Question: I'd like to upload my jar to the Maven Central repository using 'gradle uploadArchives' and use it in other projects as a dependency.
I've followed this nice <URL>.
The 0.1 version of my jar is available; the line
'dependencies {compile 'eu.matthiasbraun:Utils:0.1'}'
works just fine in the 'build.gradle' file of my dependent project. I released the 0.1 version by clicking the and the buttons seen in the screenshot. After that I commented on the Jira ticket I had created <URL> and was told that central sync would run every two hours.
It was my understanding that if I now wanted to release the 0.2 version of my jar, I simply would do 'gradle uploadArchives' and change the line in build.gradle' of my dependent project to
'dependencies {compile 'eu.matthiasbraun:Utils:0.2'}'.
Yet, when I 'gradle build' my dependent project (after two hours) I got the error that the dependency could not be resolved.
Here's my complete 'build.gradle' which uploads my jar to Sonatype Nexus: <URL>.
How can I automate the release of jars to Maven Central using Gradle?

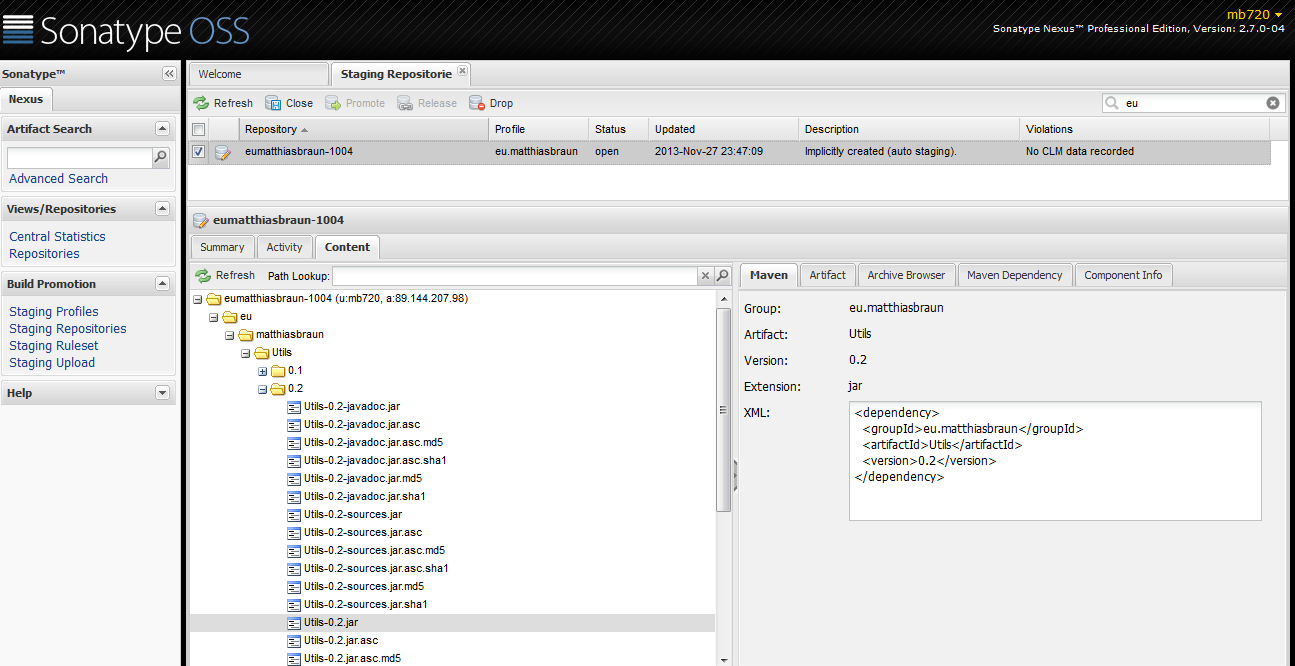
Answer: I've used the <URL> to automate the releasing of repositories.
I put this at the top of the 'build.gradle' of my project I want to release:
'''
buildscript {
repositories {
mavenCentral()
}
dependencies {
classpath 'com.adaptc.gradle:nexus-workflow:0.6'
}
}
apply plugin: 'nexus-workflow'
'''
Additionally I put these three properties in '~/.gradle/gradle.properties'
'''
oss-releases.username=mySonatypeUsername
oss-releases.password=mySonatypePassword
oss-releases.url=https://oss.sonatype.org/index.html#stagingRepositories
'''
When I want to push a release to Maven Central, I first upload the jars to Nexus using 'gradle uploadArchives' and then I do 'gradle nexusStagingRelease'. This closes and releases all my open repos on Nexus.
---
Edit:
I also found <URL> by Benjamin Muschko which seems to be an alternative to the plugin described above. I didn't try it yet, though.